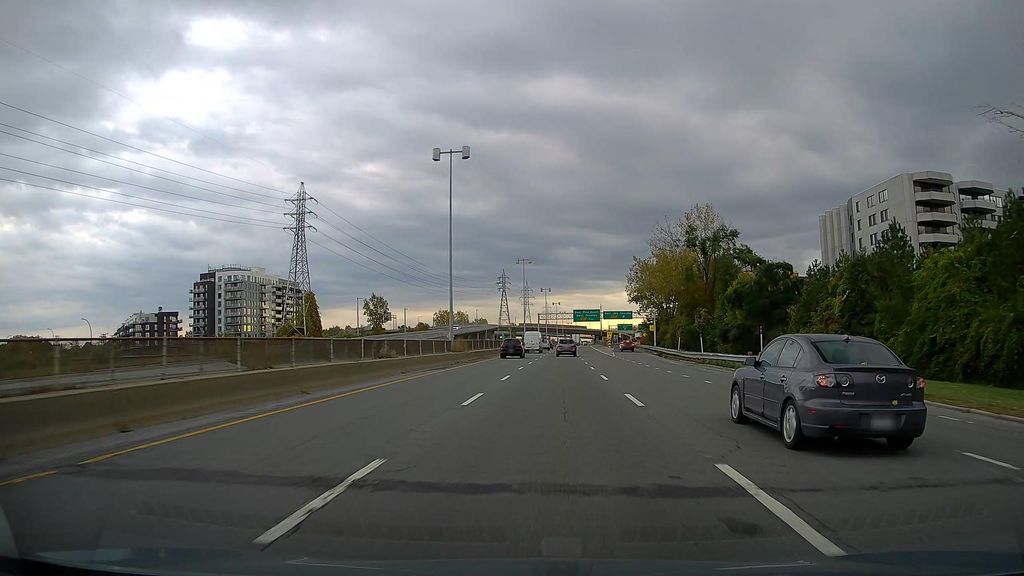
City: montreal